Question: It's only done in php, after rotating original image, background of the image is in black. How to eliminate background?
below is my code..
'''
$imgNames = "upload/".$_SESSION["img"];
$sourcea=imagecreatefromjpeg($imgNames);
$rotatea=imagerotate($sourcea, 0,0);
$uniqids = uniqid();
$rotImages = "upload/".$uniqids.".jpg";
$uni=uniqid();
imagejpeg($rotatea,$rotImages,$q=25);
echo "Rotated Image: <img src='$rotImages' >";
'''
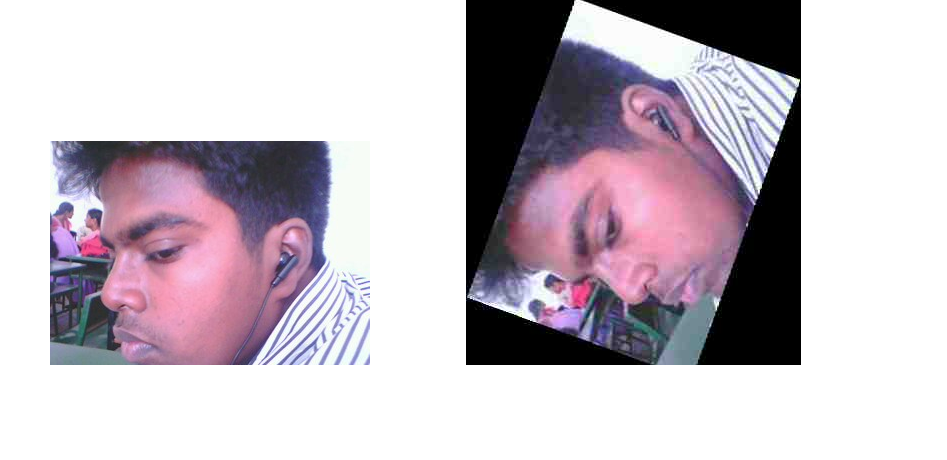
Answer: First: *.jpg not support transparency.
Use *.png image format.
Second: Check this:
<URL>